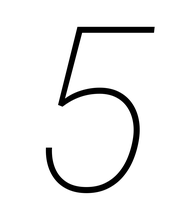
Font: Roboto-Italic_Thin_Italic